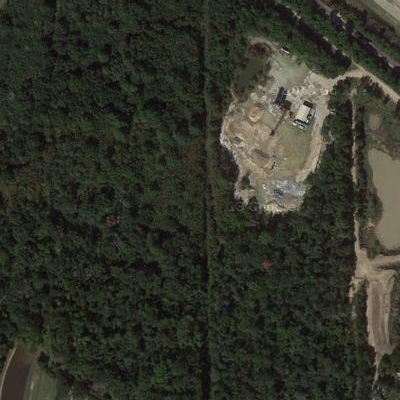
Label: eForest